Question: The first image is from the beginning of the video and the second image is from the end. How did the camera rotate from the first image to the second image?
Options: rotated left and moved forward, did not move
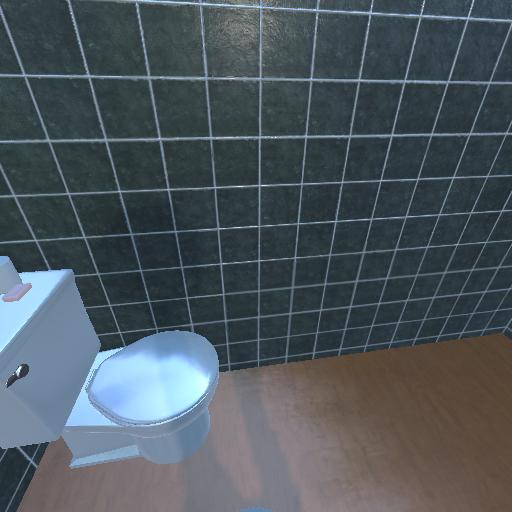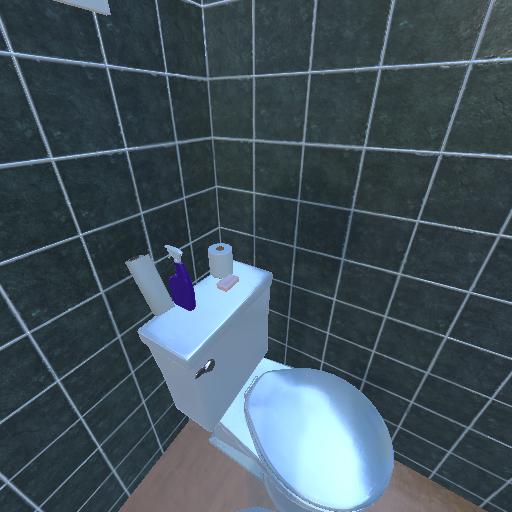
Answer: rotated left and moved forward